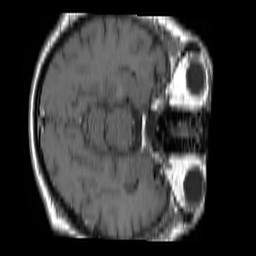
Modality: T1w
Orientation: axial
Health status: ill
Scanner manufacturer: siemens
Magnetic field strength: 1.5 T
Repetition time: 0.477 s
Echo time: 0.0082 s